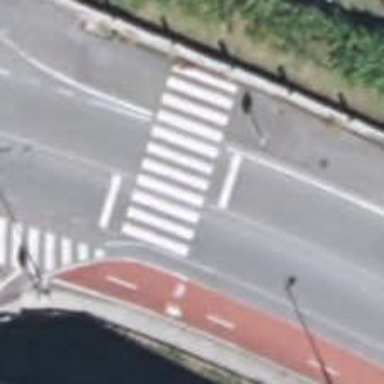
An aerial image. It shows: Marked crossing with traffic calming table.